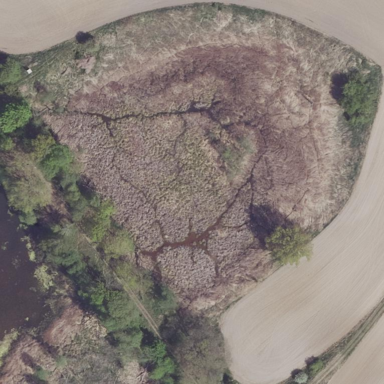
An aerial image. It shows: Wet meadow area designated for land use. It is type of wetland with lush meadow vegetation.